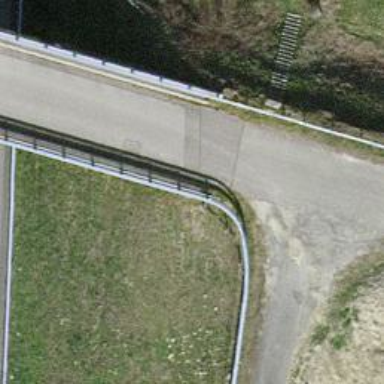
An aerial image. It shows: Unclassified road on bridge.